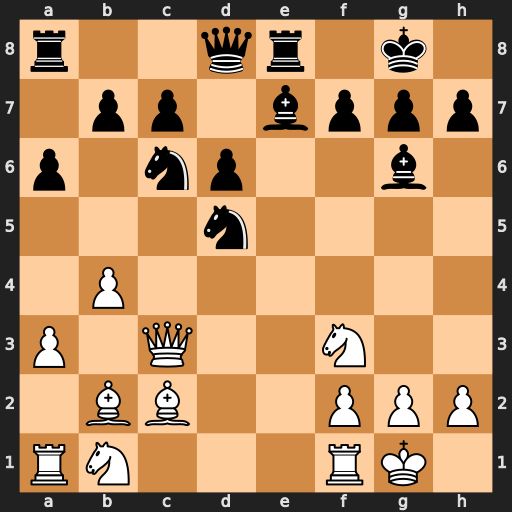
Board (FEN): r2qr1k1/1pp1bppp/p1np2b1/3n4/1P6/P1Q2N2/1BB2PPP/RN3RK1
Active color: w
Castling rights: -
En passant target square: -
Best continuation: Qxg7#